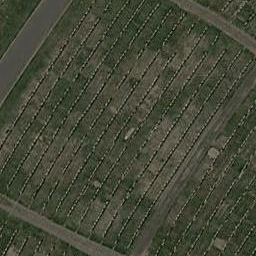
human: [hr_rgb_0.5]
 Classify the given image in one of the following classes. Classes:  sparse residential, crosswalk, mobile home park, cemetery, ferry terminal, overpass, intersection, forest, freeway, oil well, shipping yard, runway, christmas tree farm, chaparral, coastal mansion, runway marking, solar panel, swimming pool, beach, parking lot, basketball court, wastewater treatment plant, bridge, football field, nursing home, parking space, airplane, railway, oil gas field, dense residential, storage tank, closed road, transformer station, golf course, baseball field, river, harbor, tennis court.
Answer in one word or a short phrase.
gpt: cemetery